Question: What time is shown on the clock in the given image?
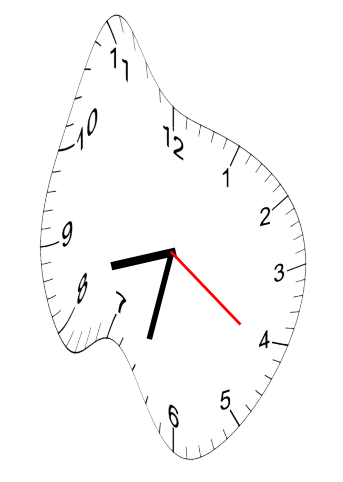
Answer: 08:32:21